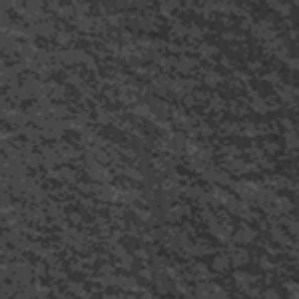
Label: frost